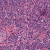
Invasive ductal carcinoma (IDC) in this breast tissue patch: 1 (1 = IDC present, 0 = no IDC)